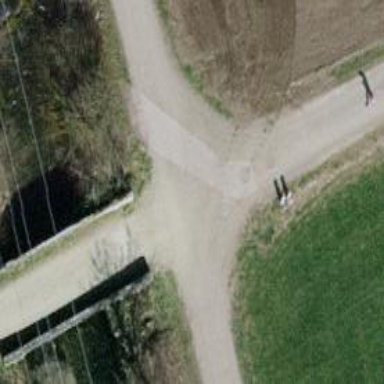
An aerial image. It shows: Gravel track road.